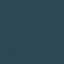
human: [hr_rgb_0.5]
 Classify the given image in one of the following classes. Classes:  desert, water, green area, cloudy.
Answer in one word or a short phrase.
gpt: water